Aerial crown-view tile of a tropical tree (Barro Colorado Island, Panama), acquired 20241216:
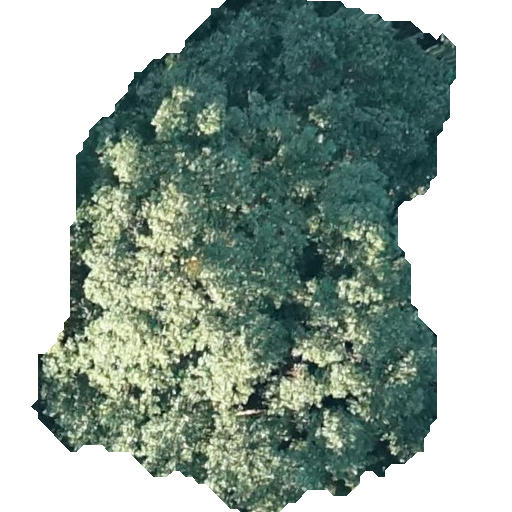
Species: Hieronyma alchorneoides
GBIF accepted scientific name: Hieronyma alchorneoides
Crown area: 232.32 m²